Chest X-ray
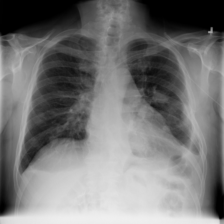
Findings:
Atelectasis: negative
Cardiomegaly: negative
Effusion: positive
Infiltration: negative
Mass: positive
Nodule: negative
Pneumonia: negative
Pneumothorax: negative
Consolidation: negative
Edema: negative
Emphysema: negative
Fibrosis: negative
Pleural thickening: negative
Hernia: negative